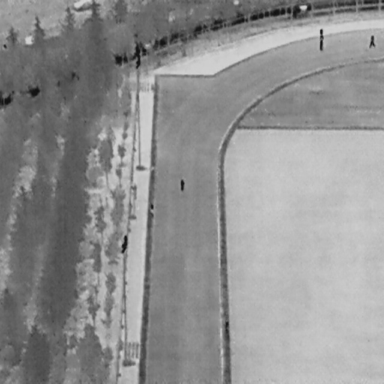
There are six People in the infrared image.